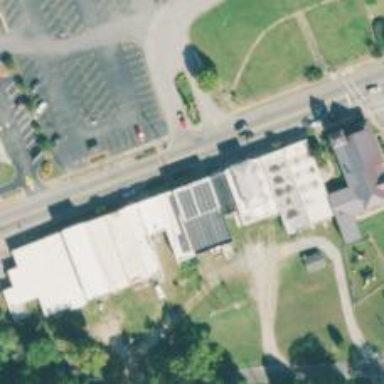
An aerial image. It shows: Healthcare clinic.